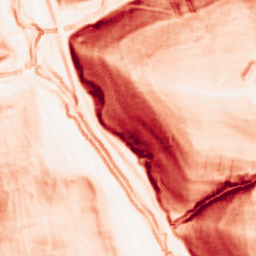
Category: morphological
Decomposition family: morphological_square
Decomposition parameters: operation: gradient
size: 5
Upsampling method: bspline
Upsampling parameters: scale: 2
Upsampling scale: 2